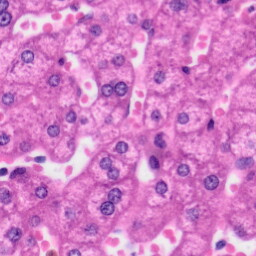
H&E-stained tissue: Liver